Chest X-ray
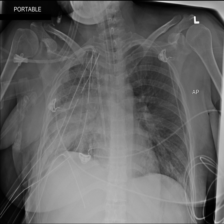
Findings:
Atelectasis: negative
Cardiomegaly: negative
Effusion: positive
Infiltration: positive
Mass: negative
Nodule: negative
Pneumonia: negative
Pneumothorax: negative
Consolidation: negative
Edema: negative
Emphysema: negative
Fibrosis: negative
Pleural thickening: negative
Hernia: negative